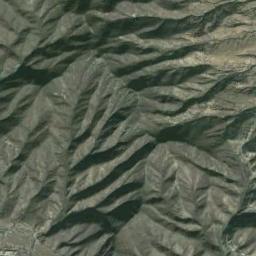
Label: mountain